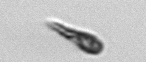
Label: Euglena